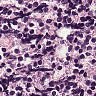
Metastatic tissue present: no